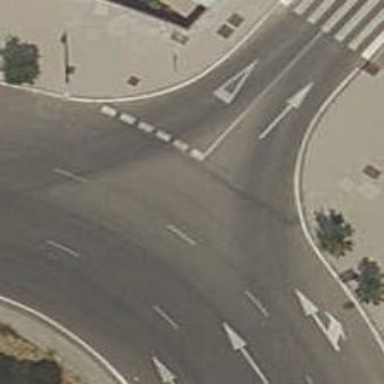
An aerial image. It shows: Road with "give way" sign.